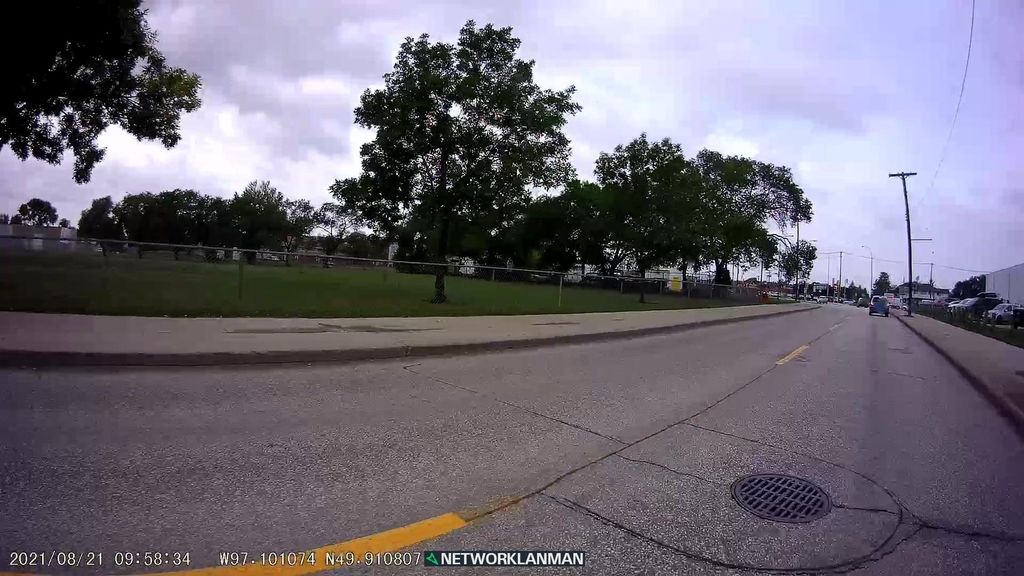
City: winnipeg